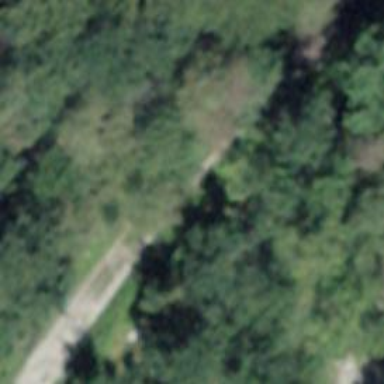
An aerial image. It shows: Unpaved path.